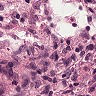
Metastatic tissue present: no